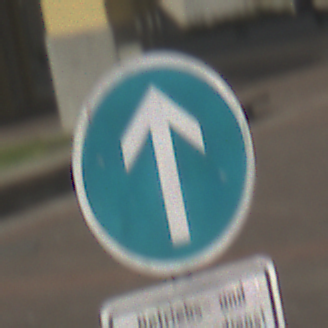
Verkehrszeichen: VorgeschriebeneFahrtrichtungGeradeaus
Zusatzzeichen unten: BesondereFahrzeugeUndTransportgueter9
Umgebung: Outdoor, Urban
Tageszeit: MorningAfternoon
Wetter: PartlyCloudy
Licht: Natural
Jahreszeit: NotSpecified
Kontrast: HighContrast